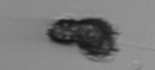
Label: Syracosphaera_pulchra